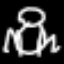
Label: frog